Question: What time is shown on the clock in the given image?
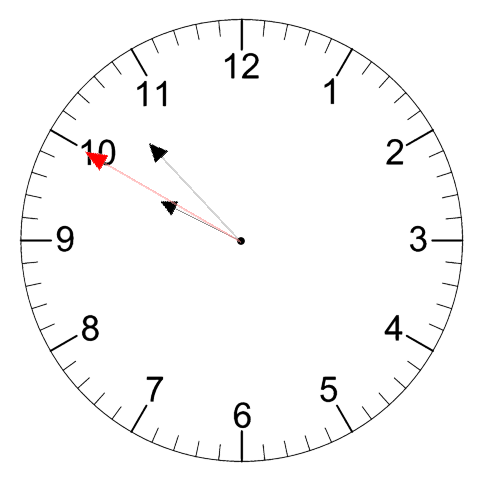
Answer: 09:52:50